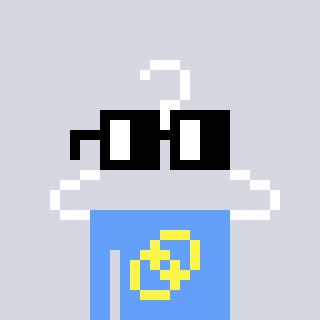
a pixel art character with square black glasses, a hanger-shaped head and a blue-colored body on a cool background